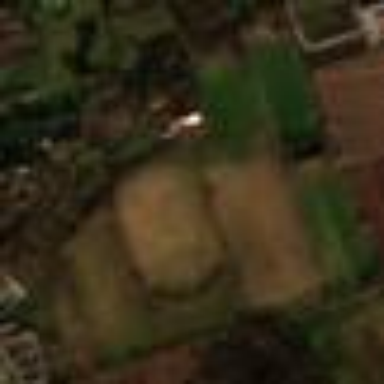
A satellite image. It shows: Sports center for polo on grass land.